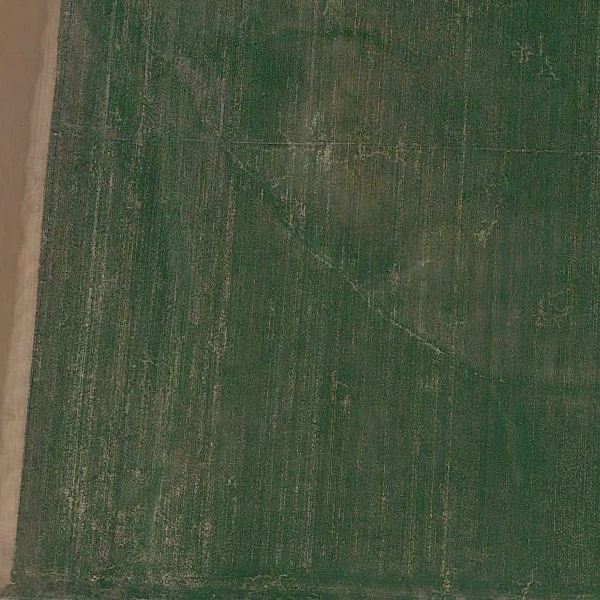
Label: Meadow